Field crop: tomato
Growth stage: 1
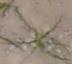
Species: cyperus